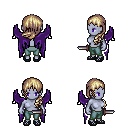
a pixel art fantasy rpg character, female body template, dark elf, purple skin, purple wings, teal pants, white blonde left-swept hairstyle, ghillies, dagger, four views (front, back, left, right), 2x2 character sprite sheet, small pixel art, hard edges, no anti-aliasing